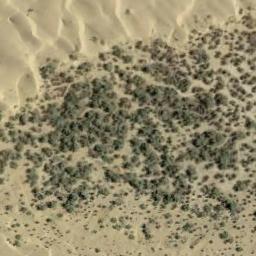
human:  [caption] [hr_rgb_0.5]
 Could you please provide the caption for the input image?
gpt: There is a wood in this jungle .

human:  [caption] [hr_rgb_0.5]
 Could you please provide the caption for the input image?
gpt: There are some bushes make up the chaparral on the desert .

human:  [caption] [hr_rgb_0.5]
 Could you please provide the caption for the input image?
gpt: A lot of dense green chaparrals grow in the desert and some small sand dunes beside .

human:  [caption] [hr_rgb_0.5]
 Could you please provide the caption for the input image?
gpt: Chaparral is densely distributed on the sand .

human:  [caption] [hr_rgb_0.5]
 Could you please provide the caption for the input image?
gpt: The middle of the chaparral is dense .